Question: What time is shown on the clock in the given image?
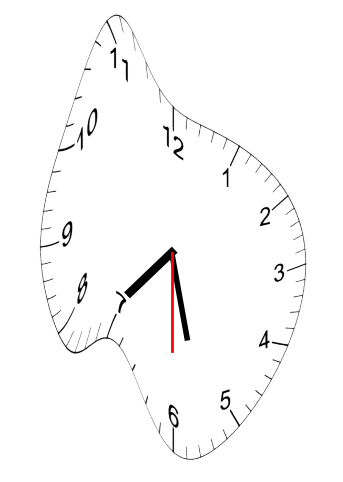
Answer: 07:27:30